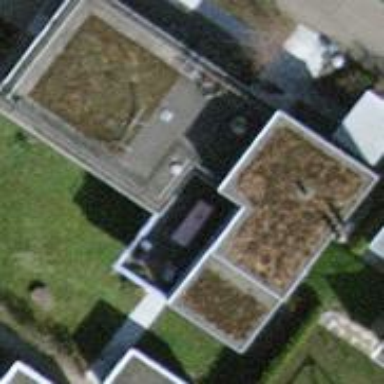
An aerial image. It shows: Detached building.